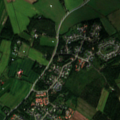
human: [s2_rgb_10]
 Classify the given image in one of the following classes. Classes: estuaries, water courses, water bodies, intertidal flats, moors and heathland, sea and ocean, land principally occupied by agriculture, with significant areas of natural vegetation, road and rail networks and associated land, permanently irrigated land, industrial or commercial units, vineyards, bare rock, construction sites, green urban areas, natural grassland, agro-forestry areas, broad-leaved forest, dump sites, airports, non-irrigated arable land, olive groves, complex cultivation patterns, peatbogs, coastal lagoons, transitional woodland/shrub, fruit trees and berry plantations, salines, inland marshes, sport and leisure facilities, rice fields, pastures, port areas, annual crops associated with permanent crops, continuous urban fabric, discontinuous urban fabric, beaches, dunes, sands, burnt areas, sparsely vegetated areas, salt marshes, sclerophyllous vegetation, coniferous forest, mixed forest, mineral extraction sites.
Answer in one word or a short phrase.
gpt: discontinuous urban fabric, non-irrigated arable land, land principally occupied by agriculture, with significant areas of natural vegetation